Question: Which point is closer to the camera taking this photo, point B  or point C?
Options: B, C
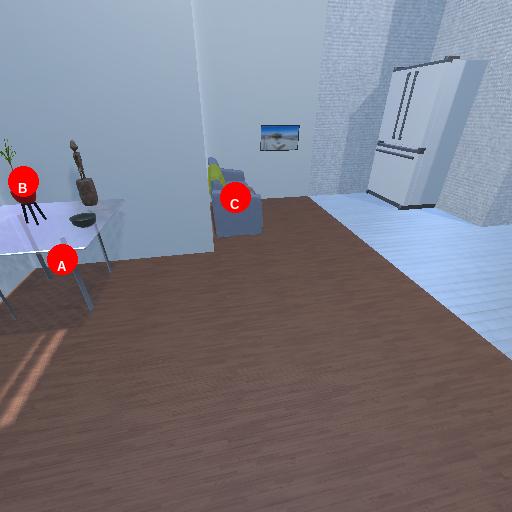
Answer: B